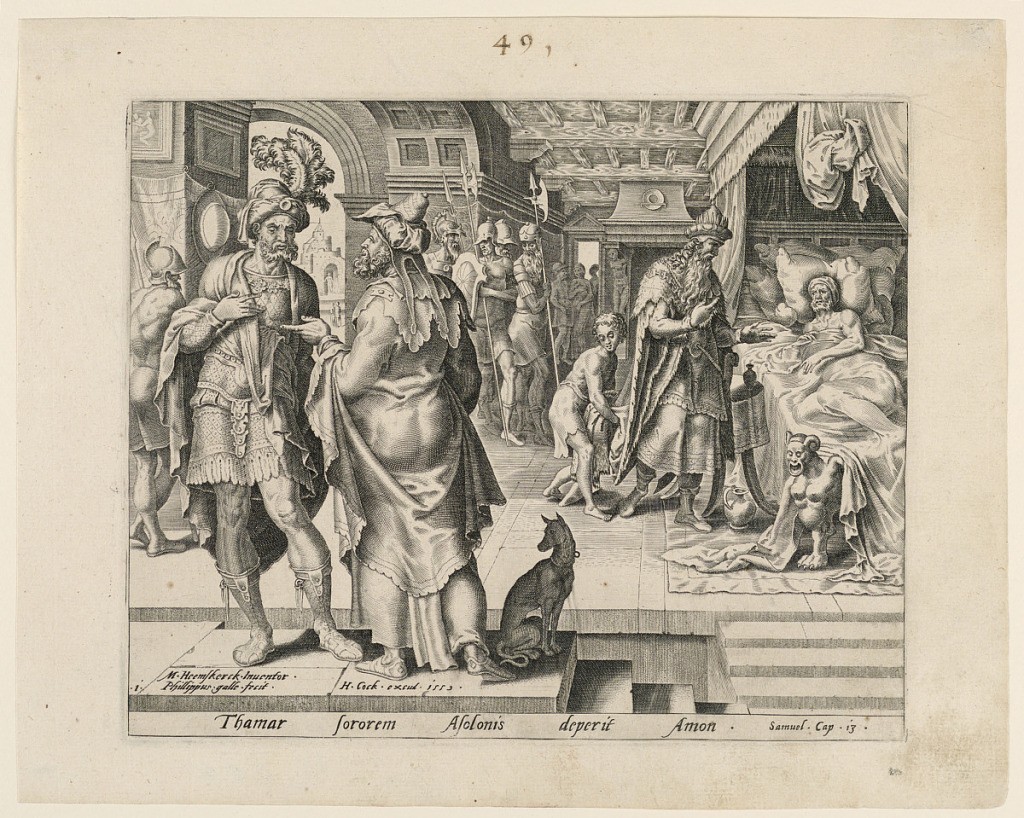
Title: Ammon Begs the King to Summon his Sister Thamar
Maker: Martin Van Heemskerk, Netherlandish, 1498 - 1574
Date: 1559
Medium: Engraving on off-white laid paper
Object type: Print
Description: Ammon, in bed, begs the King to summon his sister Thamar.
Illustration to the following passage in the Book of Samuel: Thamar, Samuel, I, Chap. 13